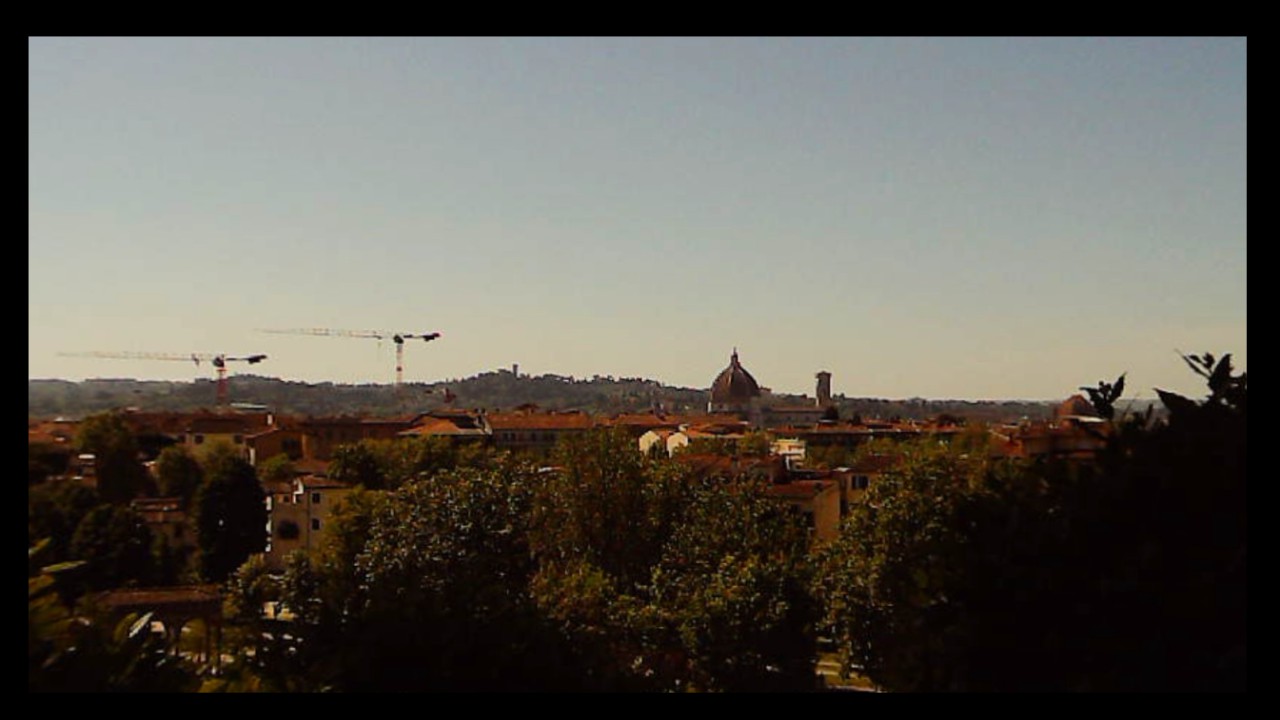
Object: Betafpv air75